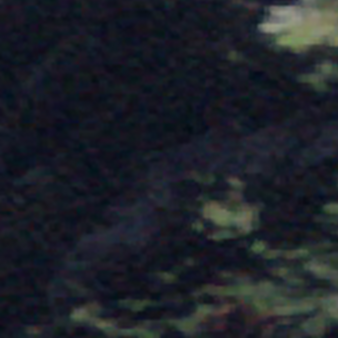
Label: other